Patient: sex M, age 25
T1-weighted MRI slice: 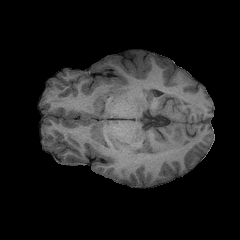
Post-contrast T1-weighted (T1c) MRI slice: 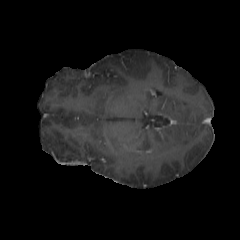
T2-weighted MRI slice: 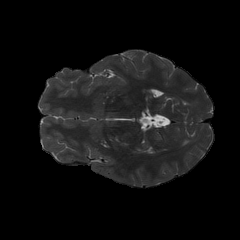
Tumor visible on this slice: no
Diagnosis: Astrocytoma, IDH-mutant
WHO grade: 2